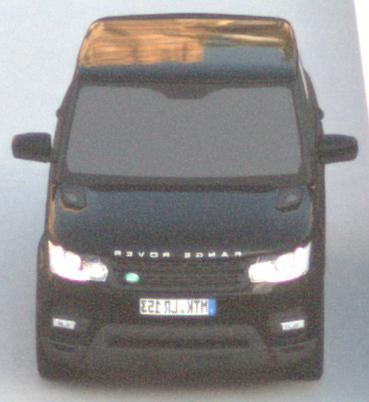
Make: Land Rover
Model: Range Rover Sport 5.0 V8 SC
Detailed model: Range Rover Sport (II)
Model produced from: 2013/09
Model produced until: 2015/07
Doors: 5
Color: black
Road condition: dry road
Daytime: sunrise or sunset
Contrast: low contrast